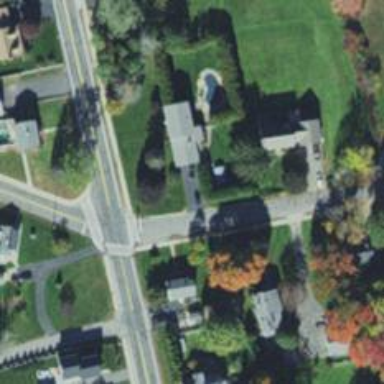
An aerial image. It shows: Road with stop sign.